Field crop: maize
Growth stage: 2
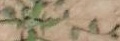
Species: convolvulus